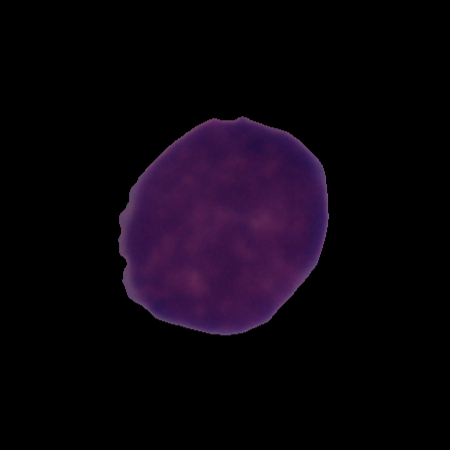
Label: cancer